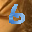
Label: 6